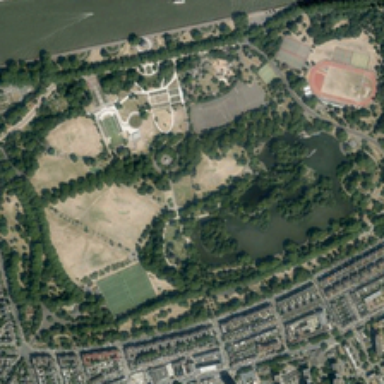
There is a river around the vast park .